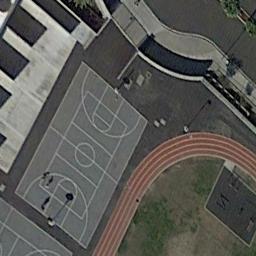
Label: basketball_court